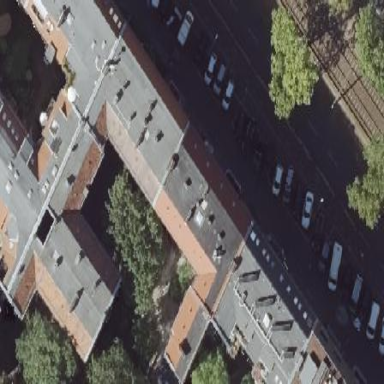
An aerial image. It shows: Residential building with double saltbox roof shape.